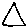
Label: triangle